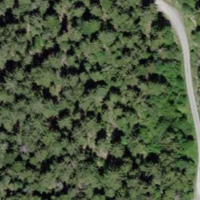
EUNIS habitat code: 43
Species observed at this site:
Neottia nidus-avis
Campanula glomerata
Cephalanthera damasonium